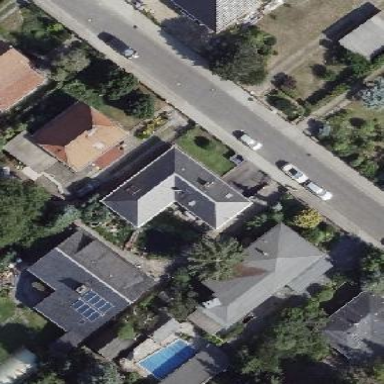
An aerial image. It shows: Hipped roof house.